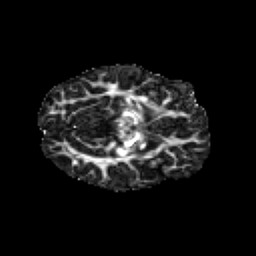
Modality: FA
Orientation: axial
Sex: female
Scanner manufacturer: siemens
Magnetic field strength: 3 T
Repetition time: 5 s
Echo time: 0.071 s